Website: walmart
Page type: billing-address
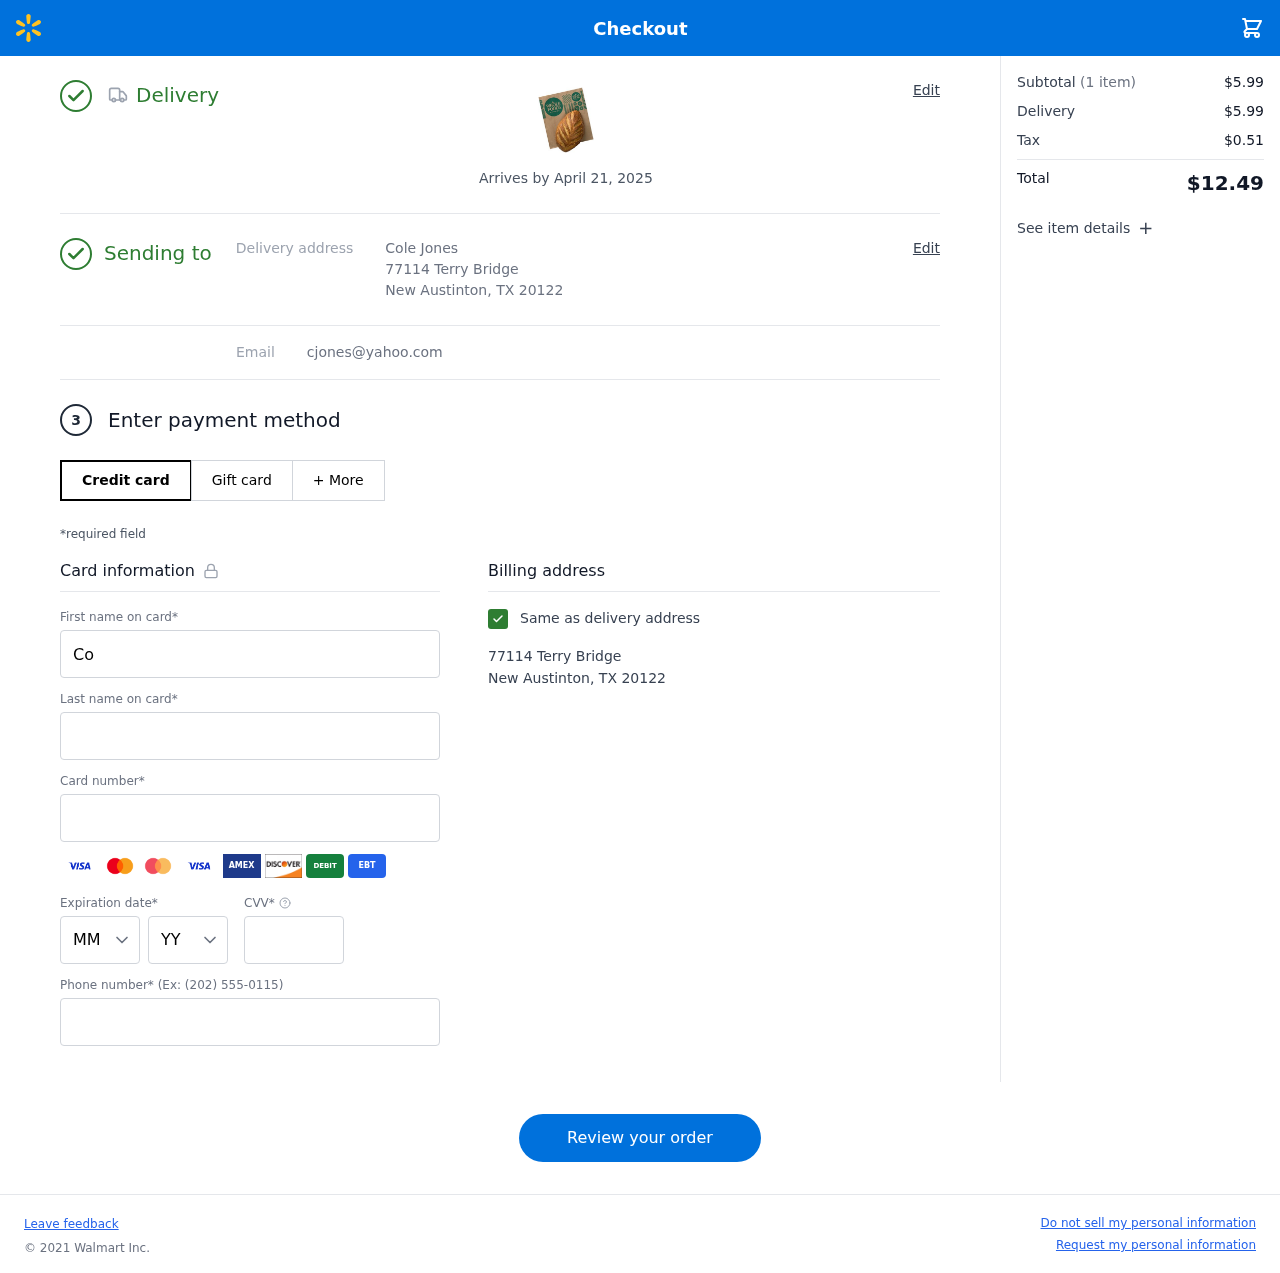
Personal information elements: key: PII_CARD_CVV
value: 617
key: PII_CARD_EXPIRY_MONTH
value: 06
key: PII_CARD_EXPIRY_YEAR
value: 28
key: PII_CARD_NUMBER
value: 4836 6137 5915 0875
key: PII_EMAIL
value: cjones@yahoo.com
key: PII_FIRSTNAME
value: Cole
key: PII_FULLNAME
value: Cole Jones
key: PII_LASTNAME
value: Jones
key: PII_PHONE
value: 2469746669
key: PII_STREET
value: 77114 Terry Bridge
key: PII_CITY_STATE_ZIP
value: New Austinton, TX 20122
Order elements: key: ORDER_DELIVERY_DATE
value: Arrives by April 21, 2025
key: ORDER_NUM_ITEMS
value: (1 item)
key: ORDER_SUBTOTAL
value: $5.99
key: ORDER_SHIPPING_COST
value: $5.99
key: ORDER_TAX
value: $0.51
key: ORDER_TOTAL
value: $12.49